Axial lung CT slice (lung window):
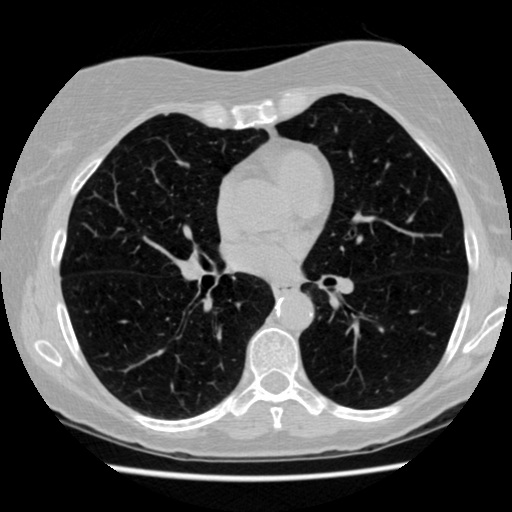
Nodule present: no